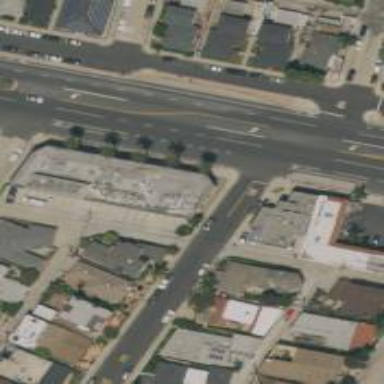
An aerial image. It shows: Alley classified as service road.